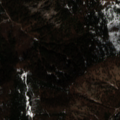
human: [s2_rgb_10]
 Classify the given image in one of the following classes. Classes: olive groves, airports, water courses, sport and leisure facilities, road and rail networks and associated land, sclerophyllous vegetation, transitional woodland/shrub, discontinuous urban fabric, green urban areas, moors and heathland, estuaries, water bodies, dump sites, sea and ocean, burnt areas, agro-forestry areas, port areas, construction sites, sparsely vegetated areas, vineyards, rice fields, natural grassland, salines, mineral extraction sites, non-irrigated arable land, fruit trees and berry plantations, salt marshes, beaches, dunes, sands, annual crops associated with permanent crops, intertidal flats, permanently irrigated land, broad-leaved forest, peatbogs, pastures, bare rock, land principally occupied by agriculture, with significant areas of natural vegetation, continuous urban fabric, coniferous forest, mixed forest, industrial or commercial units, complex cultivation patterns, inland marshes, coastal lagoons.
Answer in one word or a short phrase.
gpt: broad-leaved forest, coniferous forest, mixed forest